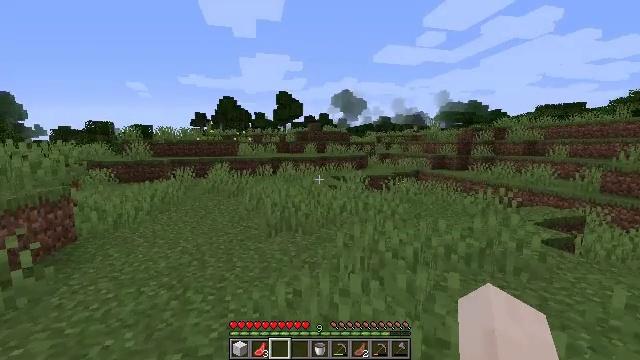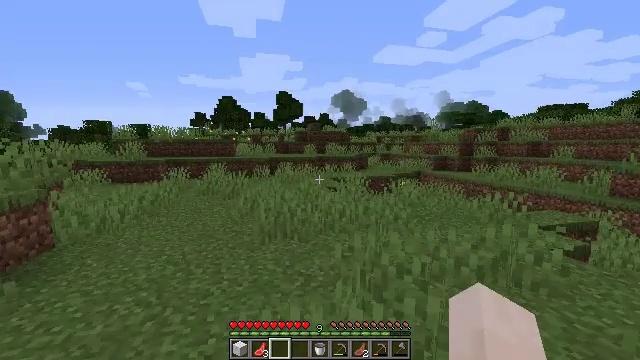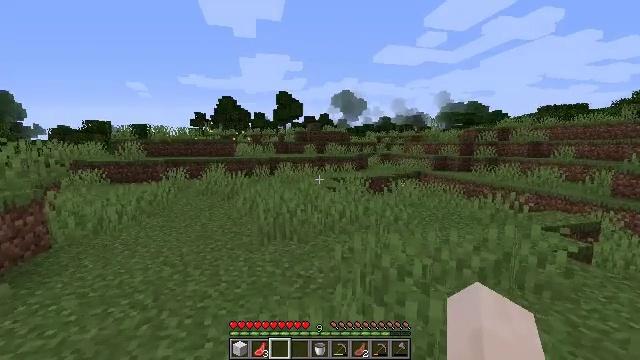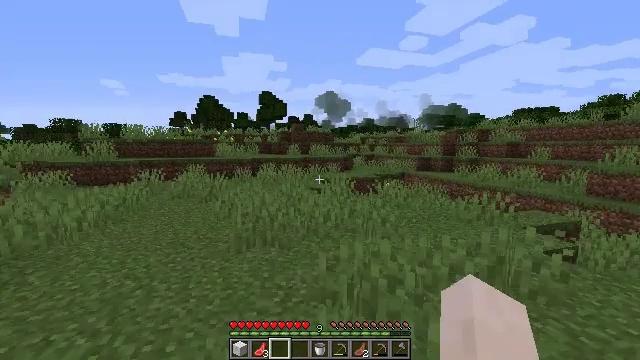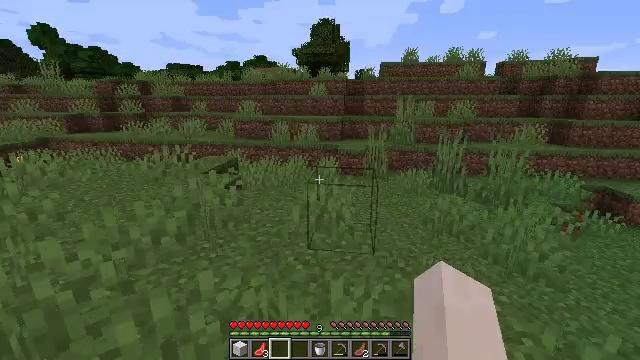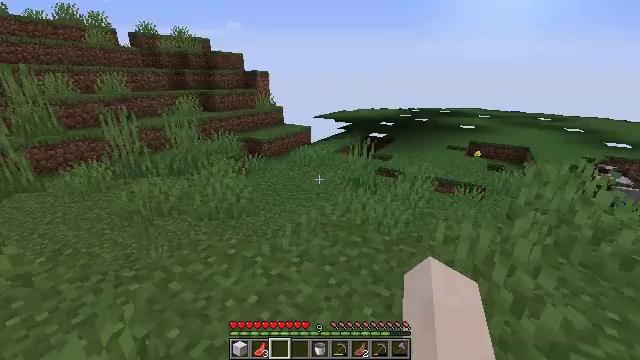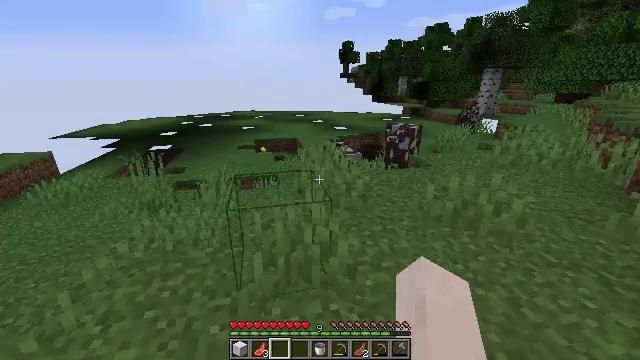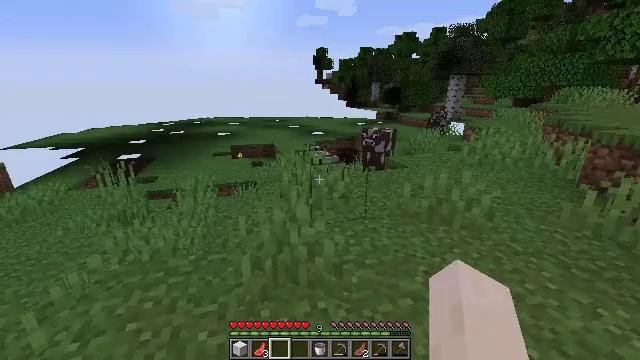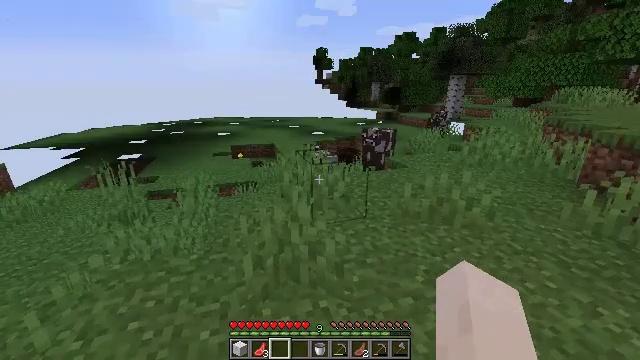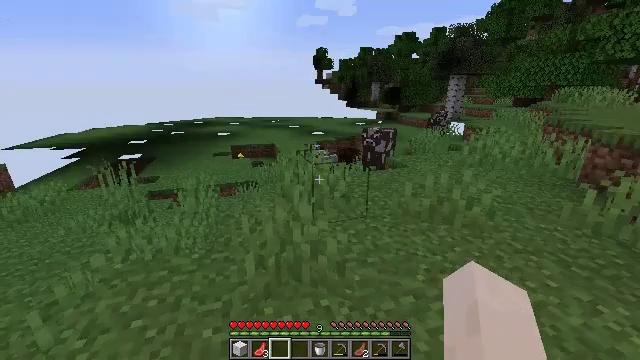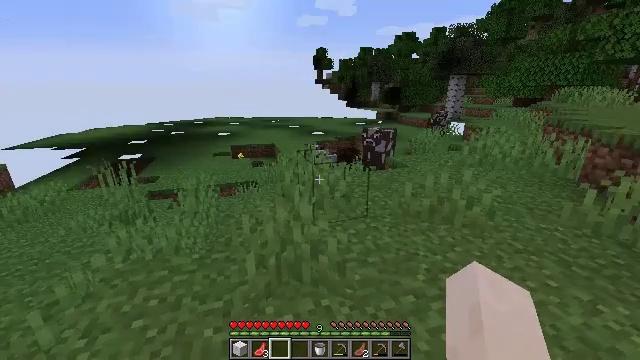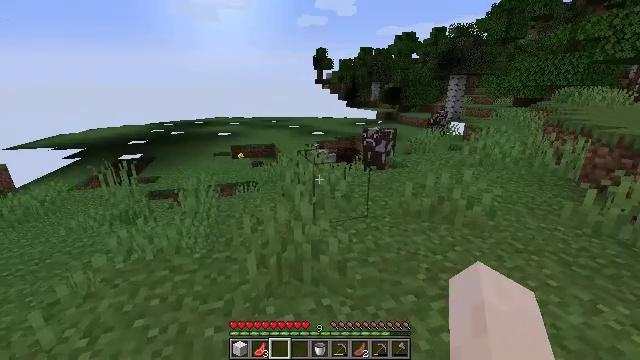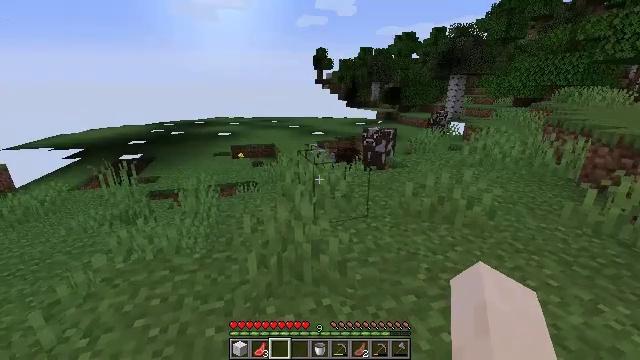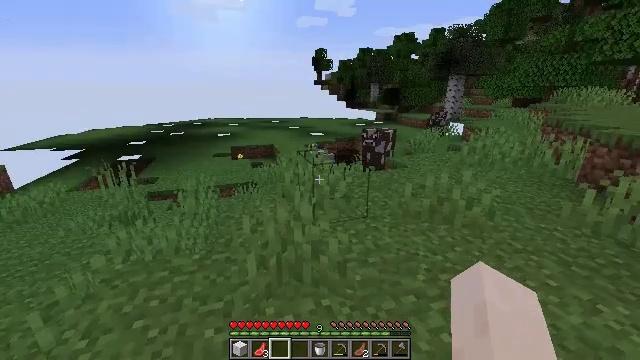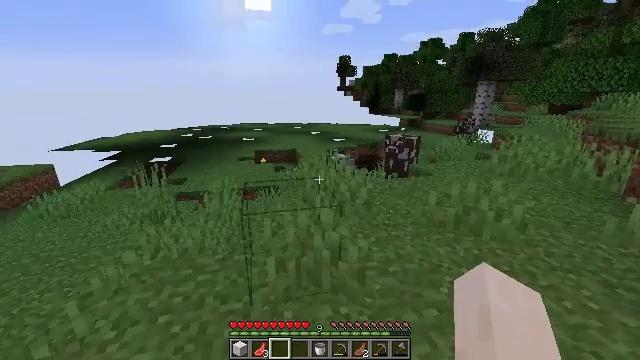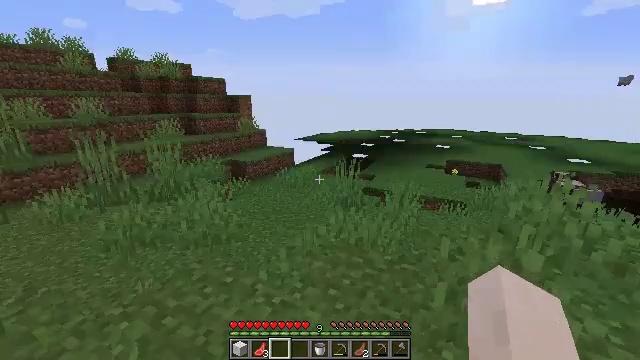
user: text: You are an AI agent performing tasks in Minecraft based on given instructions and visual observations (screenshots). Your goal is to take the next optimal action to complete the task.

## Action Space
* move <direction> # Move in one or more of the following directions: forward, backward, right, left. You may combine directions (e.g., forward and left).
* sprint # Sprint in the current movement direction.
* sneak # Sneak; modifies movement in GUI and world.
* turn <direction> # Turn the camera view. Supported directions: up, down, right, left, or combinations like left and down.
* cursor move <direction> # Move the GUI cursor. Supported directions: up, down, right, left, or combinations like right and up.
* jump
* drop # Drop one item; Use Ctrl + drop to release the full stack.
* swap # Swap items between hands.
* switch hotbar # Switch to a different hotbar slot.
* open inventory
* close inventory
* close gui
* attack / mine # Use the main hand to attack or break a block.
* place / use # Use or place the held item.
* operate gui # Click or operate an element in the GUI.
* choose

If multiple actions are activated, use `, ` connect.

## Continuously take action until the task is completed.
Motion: motion action
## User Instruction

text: Collect parts of the brown mushroom block.
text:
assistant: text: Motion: move forward
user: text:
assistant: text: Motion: move forward
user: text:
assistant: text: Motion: move forward, turn right
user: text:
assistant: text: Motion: move forward, turn right and down
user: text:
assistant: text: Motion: turn right and down
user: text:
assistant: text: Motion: turn right and up
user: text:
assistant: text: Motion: turn right and up
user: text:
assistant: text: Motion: no_op
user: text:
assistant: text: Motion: no_op
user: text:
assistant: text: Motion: no_op
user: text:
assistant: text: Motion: no_op
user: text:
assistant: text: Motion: no_op
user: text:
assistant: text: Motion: no_op
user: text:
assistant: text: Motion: turn left and up
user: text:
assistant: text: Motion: move forward, turn left
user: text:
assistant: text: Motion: move forward, turn left
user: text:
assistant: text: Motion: move forward, turn left
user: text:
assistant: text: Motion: move forward
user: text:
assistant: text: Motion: move forward
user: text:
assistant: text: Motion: move forward
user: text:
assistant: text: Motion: move forward
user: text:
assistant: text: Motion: move forward
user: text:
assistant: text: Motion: move forward
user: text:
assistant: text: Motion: move forward and move left
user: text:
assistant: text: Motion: move forward and move left, turn left
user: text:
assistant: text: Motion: move forward and move left
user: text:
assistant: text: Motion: move forward
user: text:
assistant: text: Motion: move forward
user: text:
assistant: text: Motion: move forward, turn left
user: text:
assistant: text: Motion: move forward and move left, turn left